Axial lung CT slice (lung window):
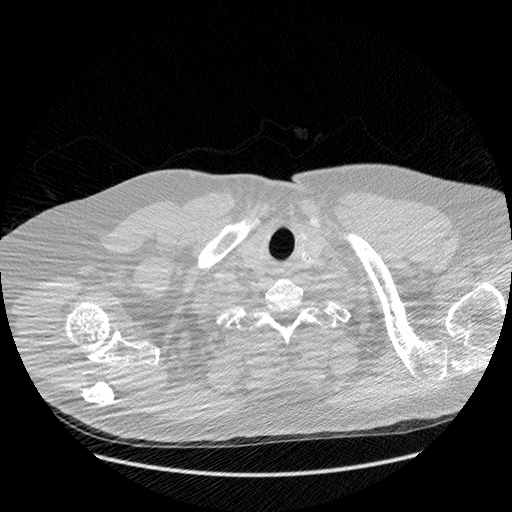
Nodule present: no